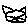
Label: cat